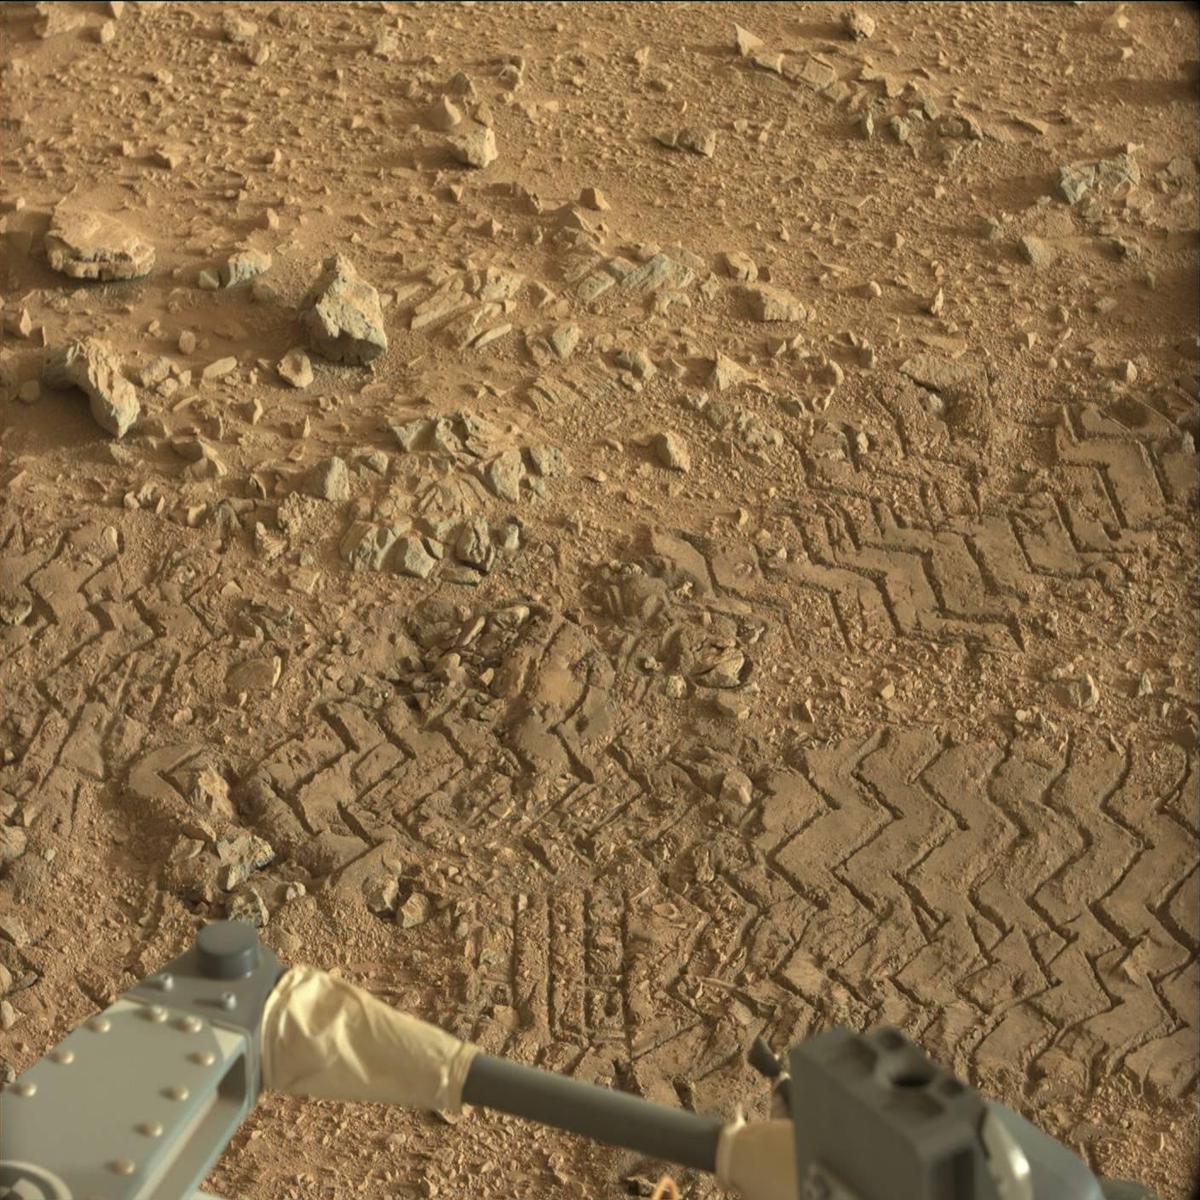
Terrain classes present: Bedrock, Rover, Sand / Soil, Track